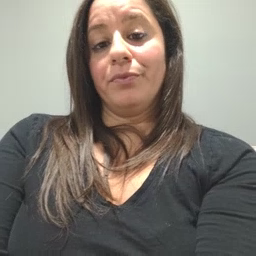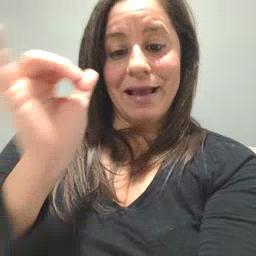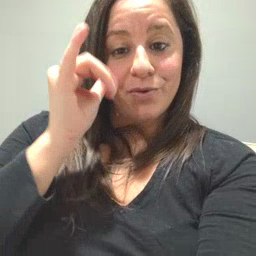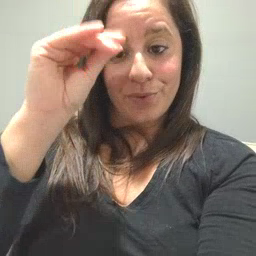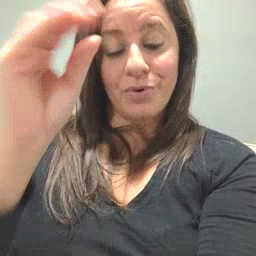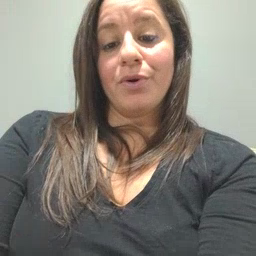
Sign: cowboy